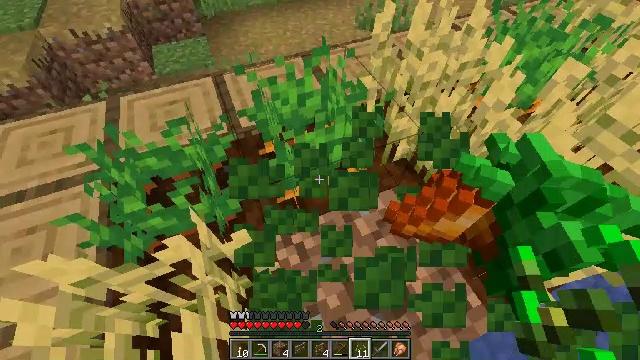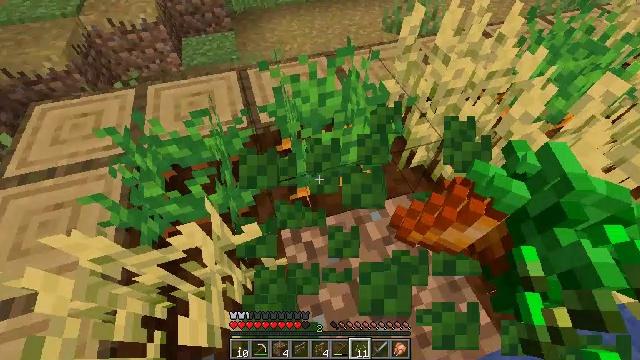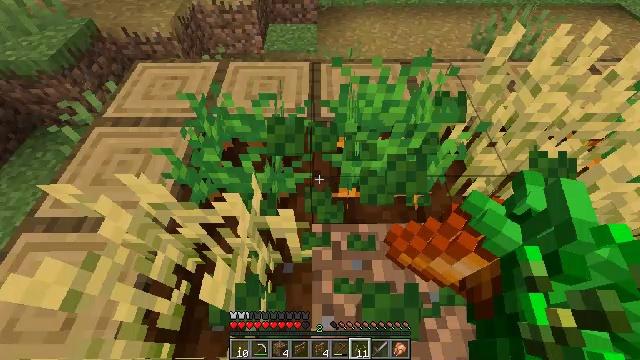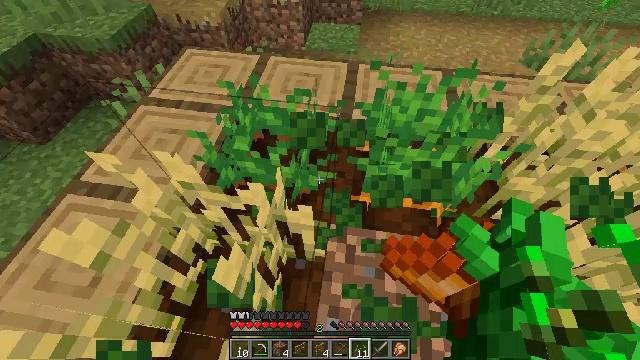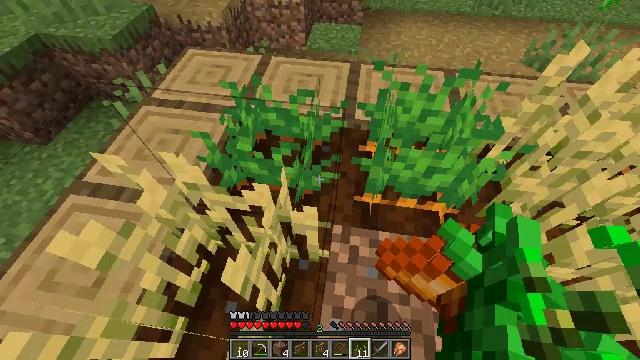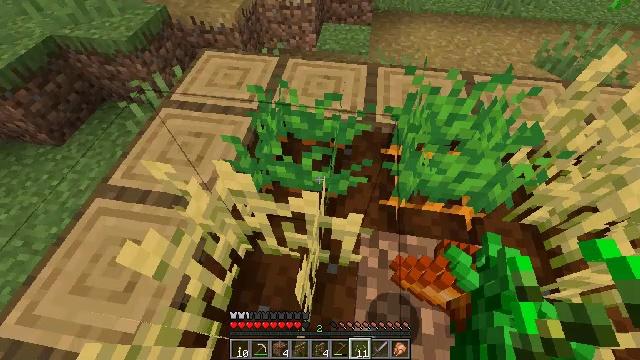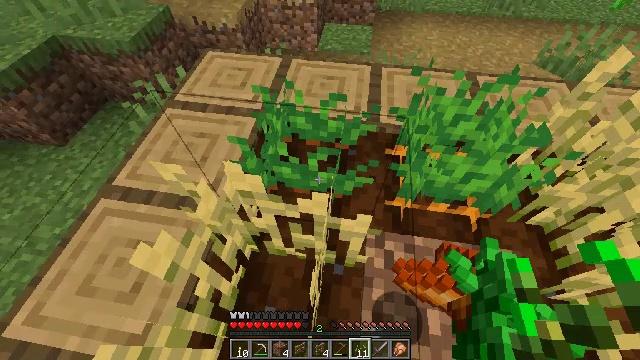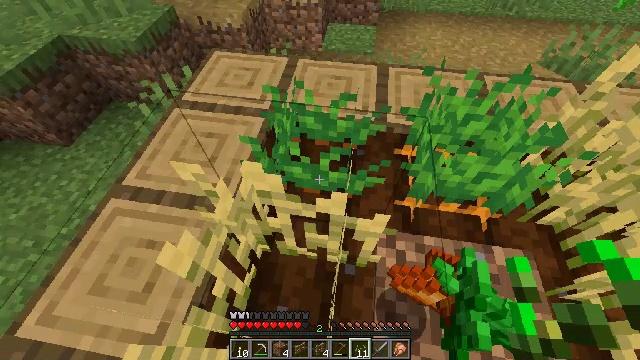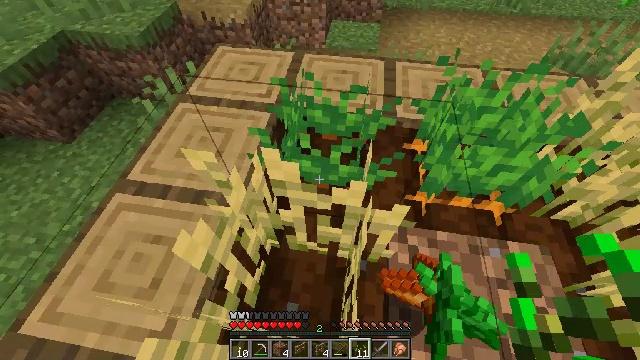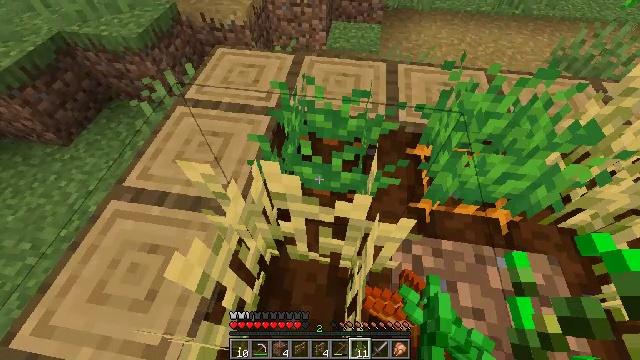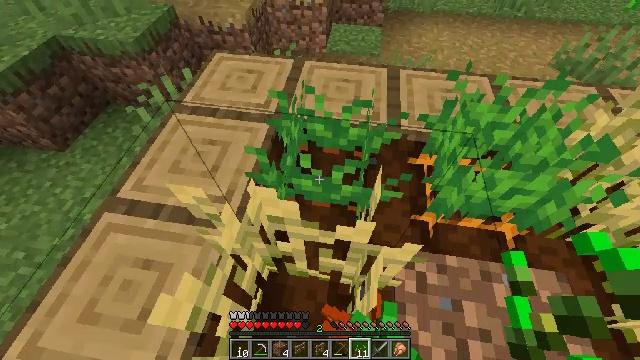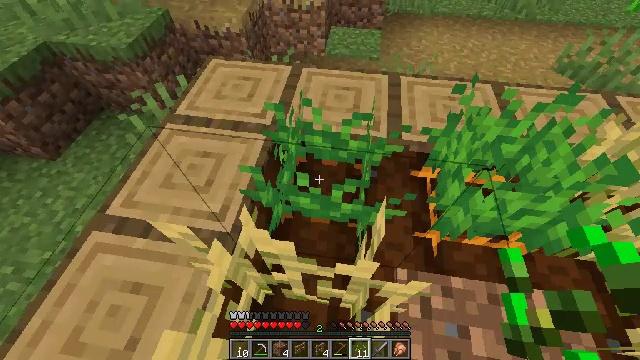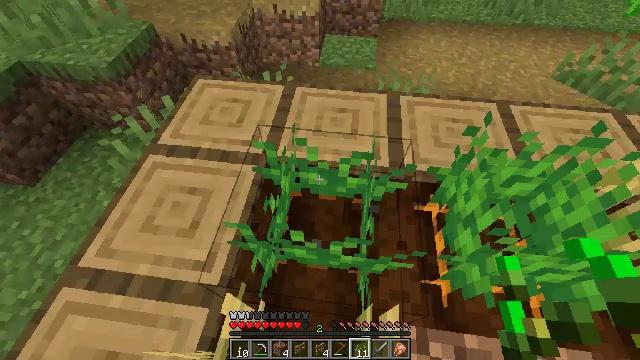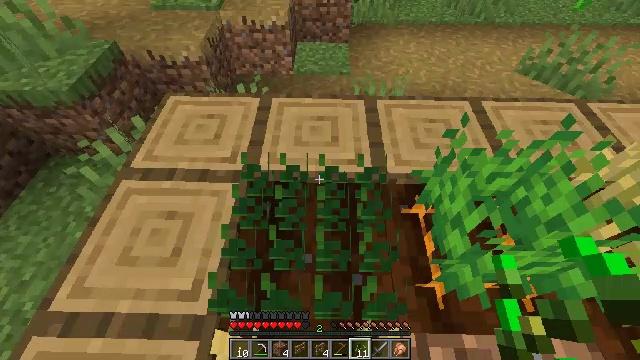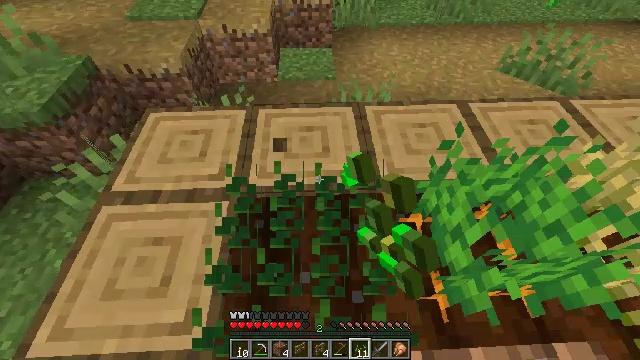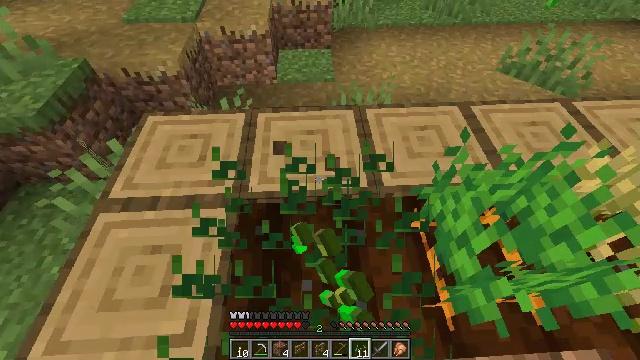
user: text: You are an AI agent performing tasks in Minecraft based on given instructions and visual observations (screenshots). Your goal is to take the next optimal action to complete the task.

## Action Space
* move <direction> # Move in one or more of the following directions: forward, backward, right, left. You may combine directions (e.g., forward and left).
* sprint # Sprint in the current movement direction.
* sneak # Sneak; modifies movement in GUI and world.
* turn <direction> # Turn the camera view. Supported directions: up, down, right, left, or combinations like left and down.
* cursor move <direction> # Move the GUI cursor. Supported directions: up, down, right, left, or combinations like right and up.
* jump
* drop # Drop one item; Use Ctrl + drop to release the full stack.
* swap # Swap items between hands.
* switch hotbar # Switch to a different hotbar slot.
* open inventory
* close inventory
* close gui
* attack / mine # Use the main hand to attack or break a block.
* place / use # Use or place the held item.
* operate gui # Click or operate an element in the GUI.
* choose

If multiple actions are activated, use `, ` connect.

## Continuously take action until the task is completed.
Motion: motion action
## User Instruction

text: Mine the fully grown carrots.
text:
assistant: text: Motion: turn left
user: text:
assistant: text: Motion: turn left
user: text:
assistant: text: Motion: turn left
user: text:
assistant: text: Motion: move left
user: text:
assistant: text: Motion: move left
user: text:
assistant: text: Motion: no_op
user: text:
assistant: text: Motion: no_op
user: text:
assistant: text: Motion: no_op
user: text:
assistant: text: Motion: move forward
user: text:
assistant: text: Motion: move forward
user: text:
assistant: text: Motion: move forward
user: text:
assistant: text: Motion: move forward, turn right
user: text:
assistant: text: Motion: turn right and up, attack / mine
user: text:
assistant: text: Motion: turn right, attack / mine
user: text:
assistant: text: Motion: attack / mine
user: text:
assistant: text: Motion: move forward, turn right, attack / mine
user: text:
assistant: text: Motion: move forward, turn right and down, attack / mine
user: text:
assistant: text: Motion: move forward, turn right and down, attack / mine
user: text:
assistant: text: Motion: turn right, attack / mine
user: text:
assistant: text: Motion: turn right and up, attack / mine
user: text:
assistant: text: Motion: attack / mine
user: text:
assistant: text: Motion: attack / mine
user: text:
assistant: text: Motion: attack / mine